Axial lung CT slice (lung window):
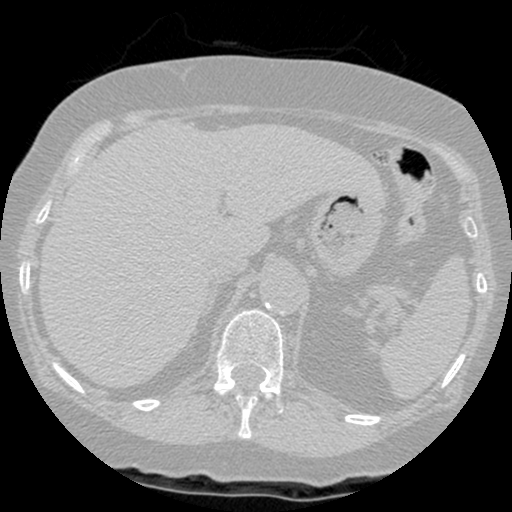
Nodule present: no